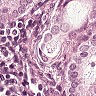
Metastatic tissue present: yes